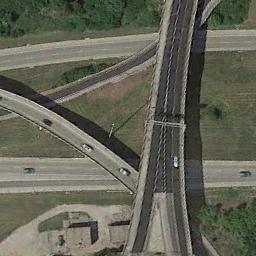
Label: overpass